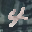
Label: 4